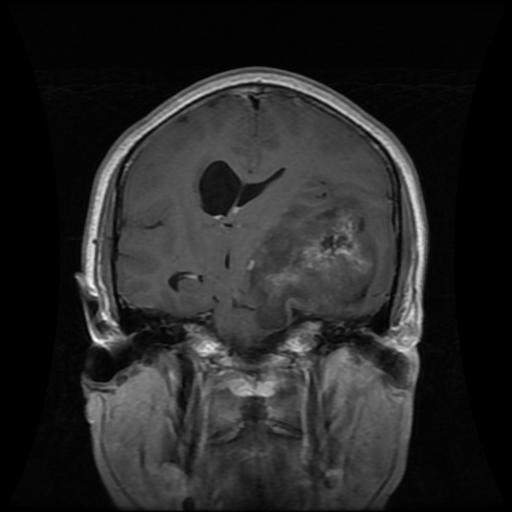
Label: glioma